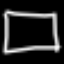
Label: square